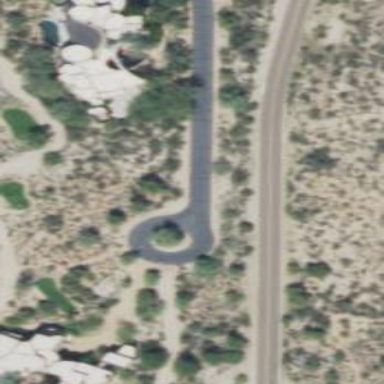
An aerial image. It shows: Turning loop on the road.